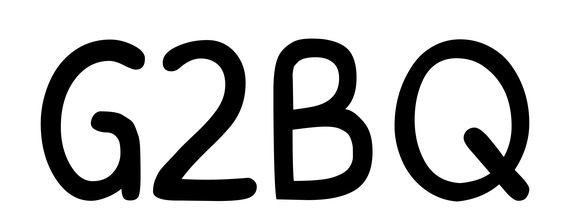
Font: PatrickHand-Regular